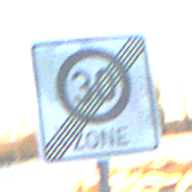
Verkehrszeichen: EndeZone30
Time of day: SunriseSunset
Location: Outdoor (Nature)
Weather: Clear
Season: Winter
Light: Natural